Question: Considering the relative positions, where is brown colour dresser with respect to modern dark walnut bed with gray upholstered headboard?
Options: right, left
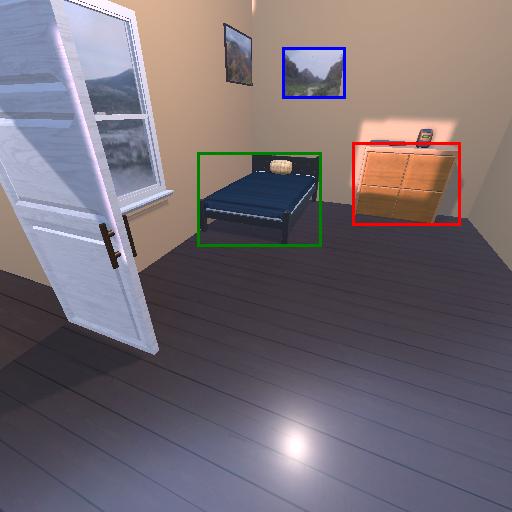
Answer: right